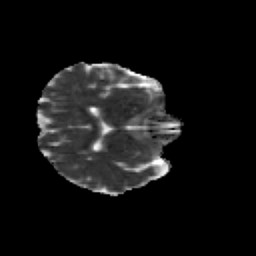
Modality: MD
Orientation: axial
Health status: healthy
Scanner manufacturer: siemens
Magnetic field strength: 3 T
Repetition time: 12 s
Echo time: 0.092 s